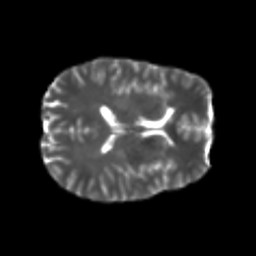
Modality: T2w
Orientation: axial
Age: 26
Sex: male
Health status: healthy
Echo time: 0.074 s